Question: I was wondering if there is an easy way to implement the rendering of math equations into an iOS app. It doesn't have to be interactive. All it should do is display the equation in traditional ways so when the user is dealing with complex equations it makes it easier to follow.
ex. 2^(2/(6^(1/2))) gives:
Wolfram Alpha does this along with other apps that I have seen. It doesn't have to deal with variables either.
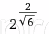
Answer: A UIWebView can display mathML since iOS5. Your example:
'''
<math title="2^(2/(sqrt(6))" xmlns="http://www.w3.org/1998/Math/MathML">
<mstyle mathcolor="blue" fontfamily="sanserif" displaystyle="true">
<msup>
<mn>2</mn>
<mrow>
<mfrac>
<mn>2</mn>
<mrow>
<msqrt>
<mrow>
<mn>6</mn>
</mrow>
</msqrt>
</mrow>
</mfrac>
</mrow>
</msup>
</mstyle>
</math>
'''
This will render in a UIWebView on iOS.
There are javascript libraries that can convert for you - eg <URL>
There is a good discussion of these issues here
<URL>